Question: I'm taking the first steps to move from .NET to Python but I'm already having a few headaches regarding the GUI design.
For some reason, passing the size attribute to a wx.Button seems to be kind of ignored. And I say "kind of" because the actual space seems to change but the actual button keeps occupying the same space:
'''
import wx
class Example(wx.Frame):
def __init__(self, *args, **kwargs):
super(Example, self).__init__(*args, **kwargs)
self.InitUI()
def InitUI(self):
self.SetSize((800, 600))
self.SetTitle('Main Menu')
self.Centre()
self.Show(True)
''' Fill the form '''
self.lblUsername = wx.StaticText(self, size=(80, -1), pos=(20,20), label="Username:" )
self.txtUsername = wx.TextCtrl(self, size=(140, -1), pos=(100,20), style=wx.TE_PROCESS_ENTER)
self.lblPassword = wx.StaticText(self, size=(80, -1), pos=(20,50), label="Password:" )
self.txtPassword = wx.TextCtrl(self, size=(140, -1), pos=(100,50), style=wx.TE_PROCESS_ENTER)
self.btnOK = wx.Button( self, label="OK", pos=(260, 16), size=(50,50))
self.btnOK.Bind(wx.EVT_BUTTON, self.onClickOK)
self.statusbar = self.CreateStatusBar()
self.statusbar.SetStatusText('Ready')
def onClickOK(self, e):
print "Button triggered"
def main():
ex = wx.App()
Example(None)
ex.MainLoop()
if __name__ == '__main__':
main()
'''
No matter what size I set, the Button won't stretch (it will be centered as if all the space was actually being used, but will still be small).
Can anyone spot what am I doing wrong?

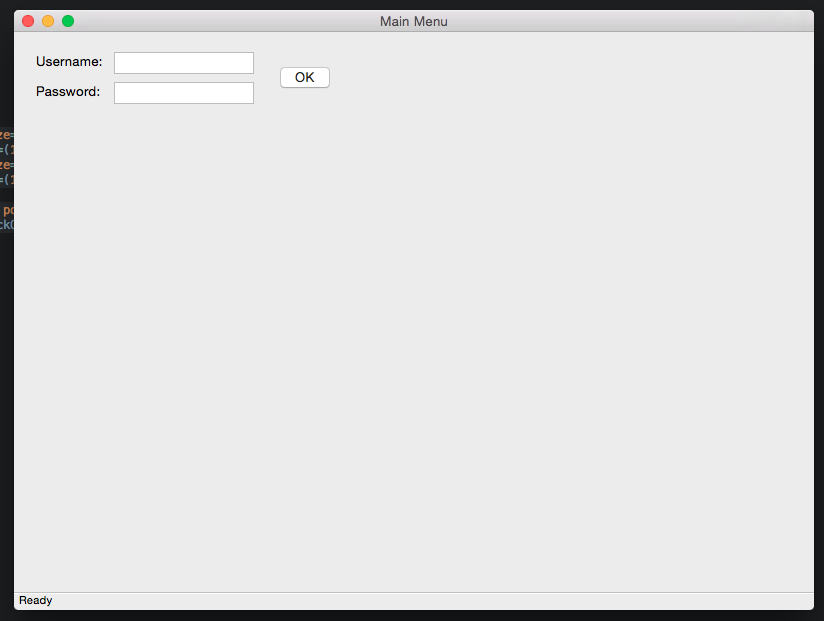
Answer: This is a limit imposed by OSX. The way the native button widget is drawn only allows it to be stretched horizontally, and the vertical size is fixed. Or rather, as you've discovered, the widget itself can be larger than normal vertically, but it will only draw itself at a fixed height within that space. It seems less neccessary with modern versions of OSX, but if you look at buttons in OSX from a few years ago you can probably see why this is so. The esthetic graphical effect of the "tic-tack" or "capsule" buttons would be totally ruined if they were a non-standard vertical size, causing the images used to draw the buttons to be stretched. wxWidgets follows the native plaform look and feel standards where possible, in this case it happens that Apple's standard is imposed upon us and wx can't offer the same level of flexibility that it usually does.
You do have some options however if you really want taller than normal buttons. The native widgets have a few different standard sizes, which you can select using the 'SetWindowVariant' method, although I don't think the variants would get as tall as you want. Or you could use a generic button widget instead of a native one, such as 'wx.lib.buttons.ThemedGenButton'.